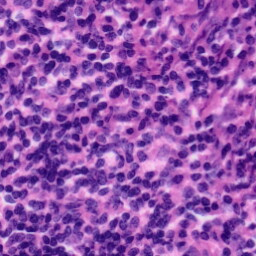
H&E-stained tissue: Tonsil